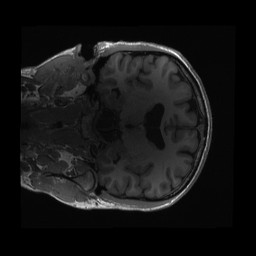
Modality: T1w
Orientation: coronal
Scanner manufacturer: siemens
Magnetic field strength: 3 T
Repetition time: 2.3 s
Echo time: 0.00279 s